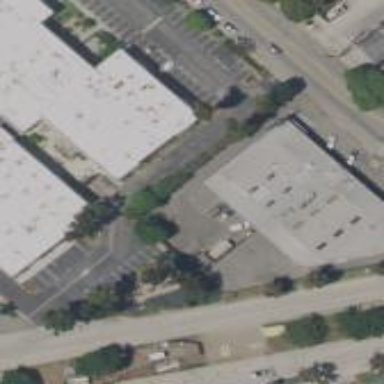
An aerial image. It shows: Industrial building.